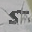
Label: 5